Question: How many shoppers wishlisted this product?
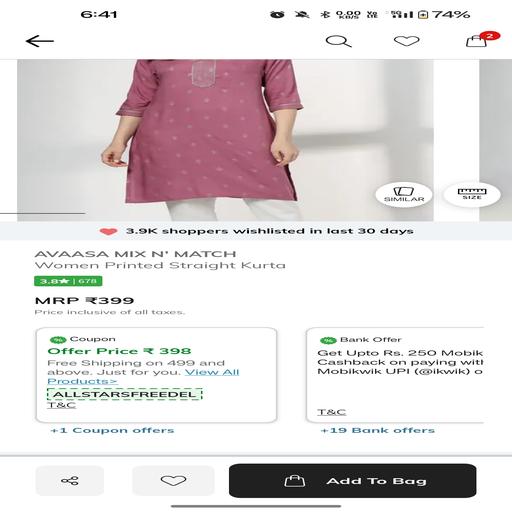
Answer: 3.9K shoppers